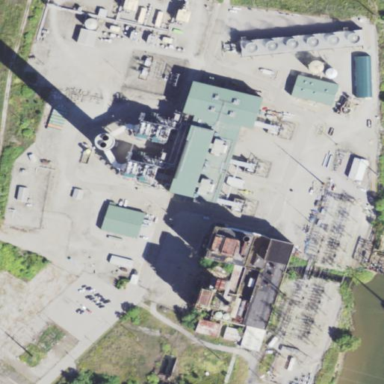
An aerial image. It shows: Industrial area with power plant.